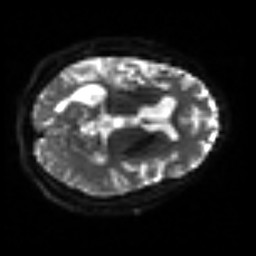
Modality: sbref
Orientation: axial
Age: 54
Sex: female
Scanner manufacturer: siemens
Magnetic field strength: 3 T
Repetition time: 3.2 s
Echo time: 0.081 s